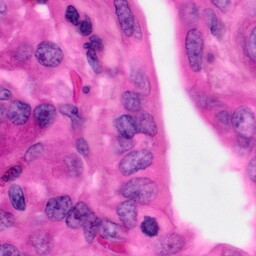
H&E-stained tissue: Pancreatic